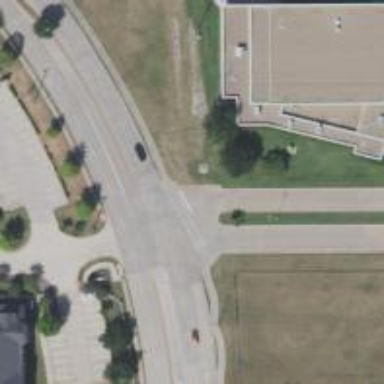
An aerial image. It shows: Secondary road with separate sidewalk.